Interaction volume radius: 10 \u00c5
Interaction volume height: 20 \u00c5
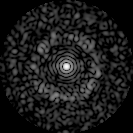
Disorder parameter: 0.8651